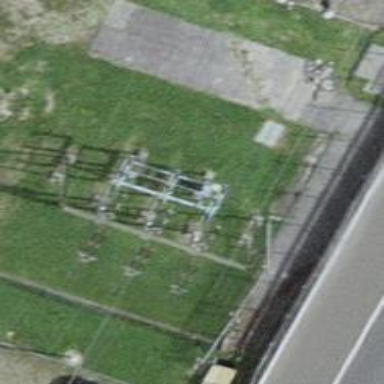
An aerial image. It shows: Power line with three cables.